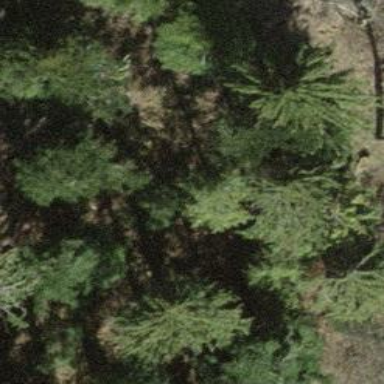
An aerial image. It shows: Mixed forest with variety of tree species.